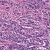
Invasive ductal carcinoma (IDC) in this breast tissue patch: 1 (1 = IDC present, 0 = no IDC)